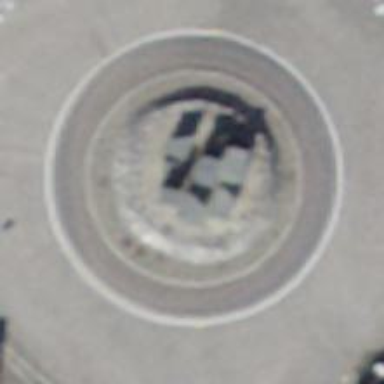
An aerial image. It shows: Roundabout on primary highway with concrete surface.